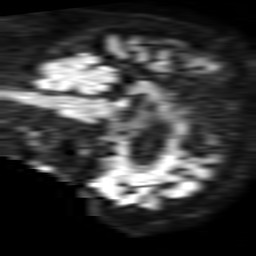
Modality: TRACE
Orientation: sagittal
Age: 73
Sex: male
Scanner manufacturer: philips
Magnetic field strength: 1.5 T
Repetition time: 3.4 s
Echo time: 0.06922 s